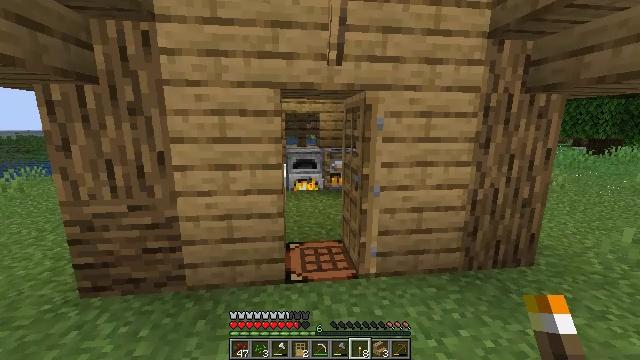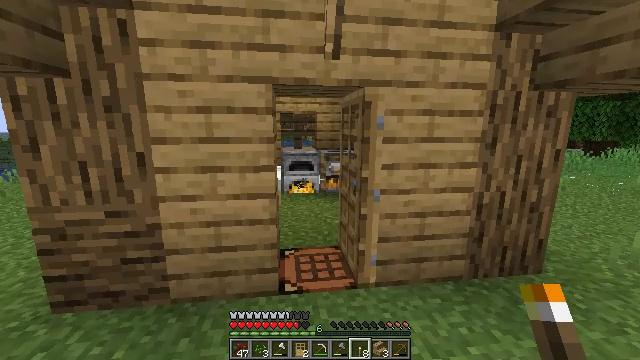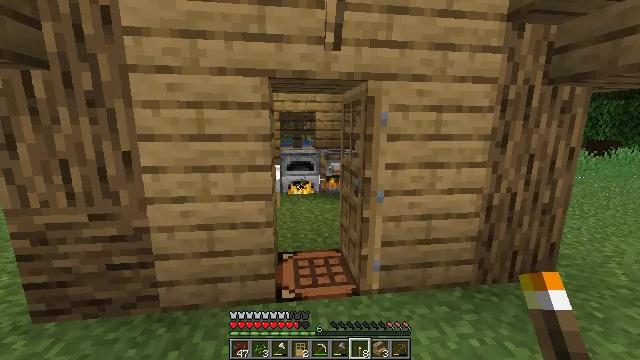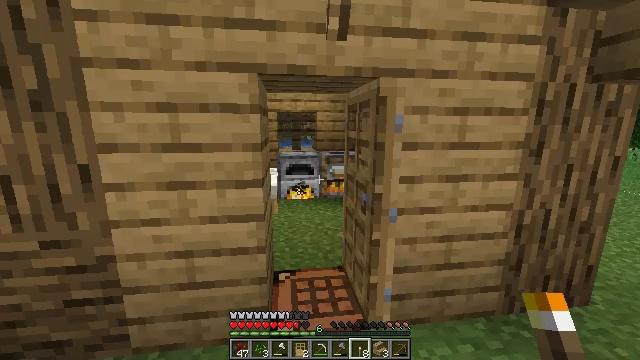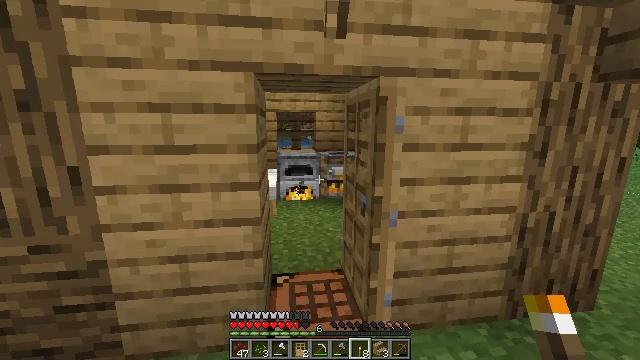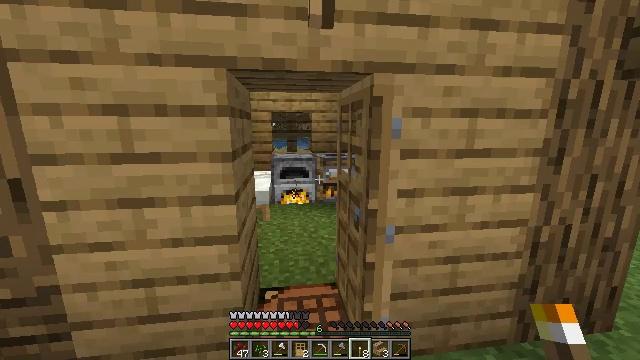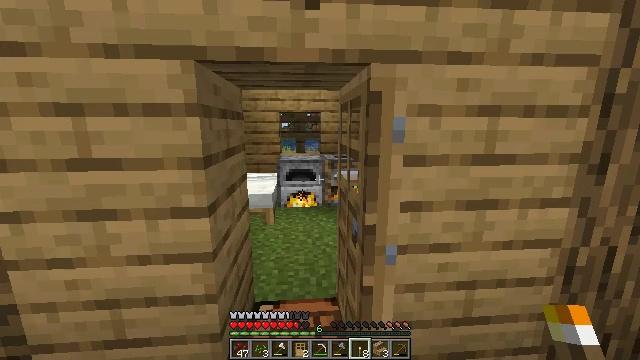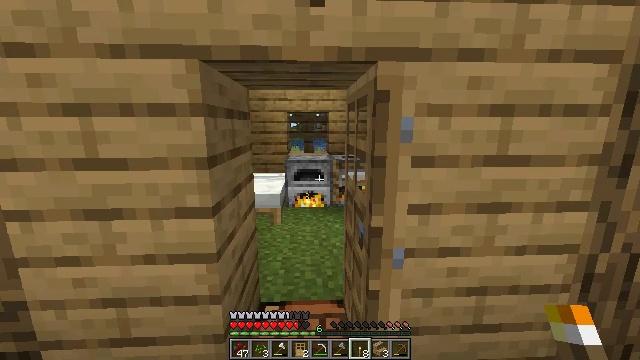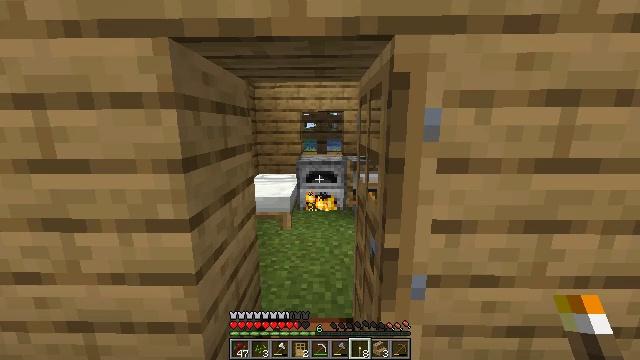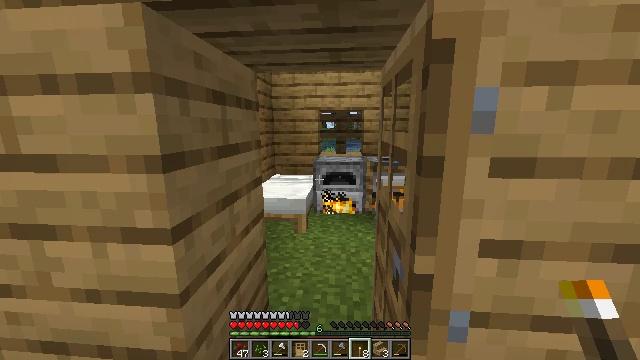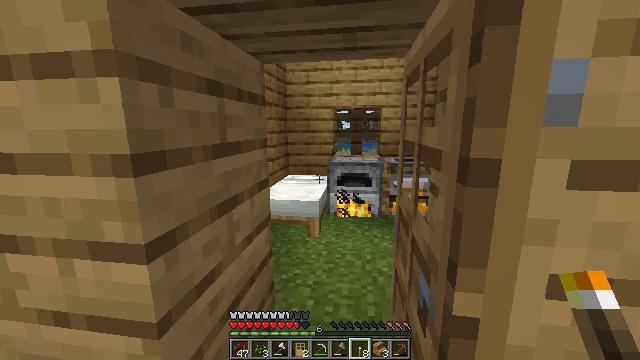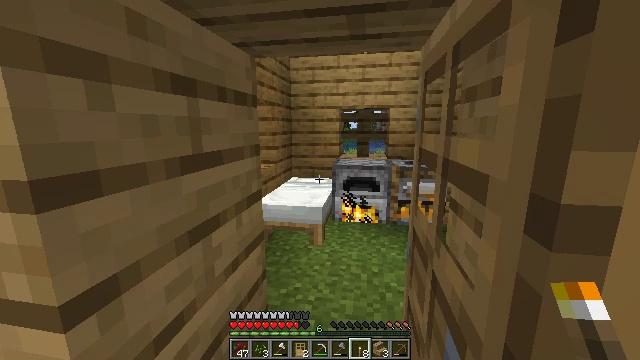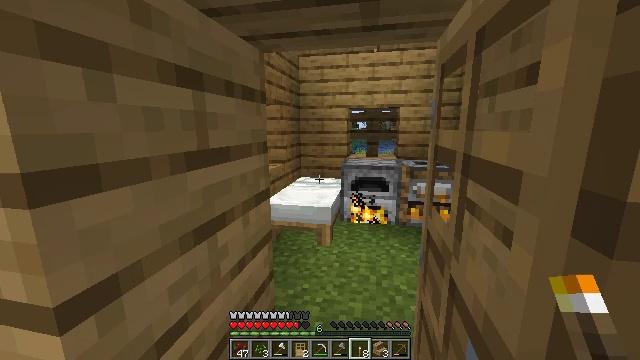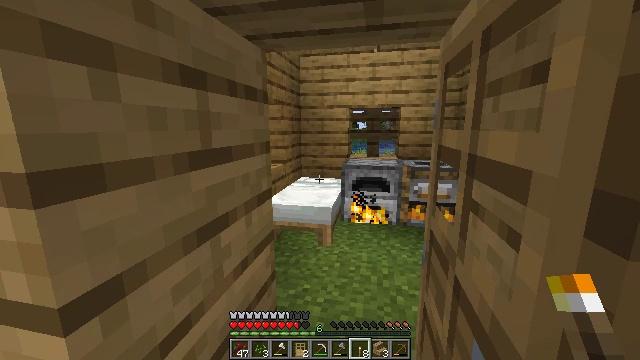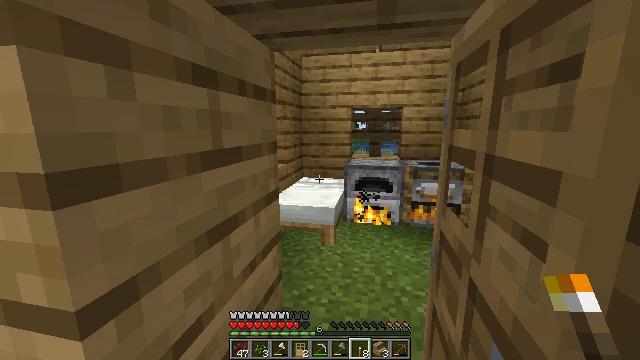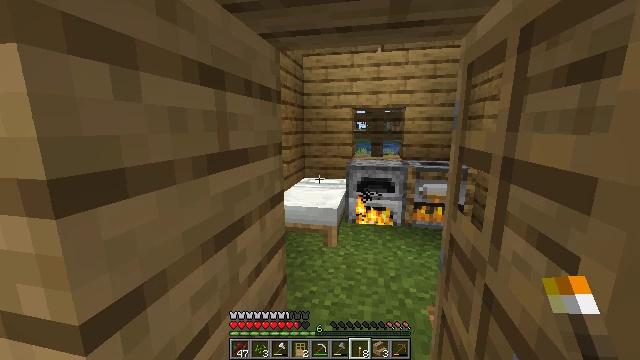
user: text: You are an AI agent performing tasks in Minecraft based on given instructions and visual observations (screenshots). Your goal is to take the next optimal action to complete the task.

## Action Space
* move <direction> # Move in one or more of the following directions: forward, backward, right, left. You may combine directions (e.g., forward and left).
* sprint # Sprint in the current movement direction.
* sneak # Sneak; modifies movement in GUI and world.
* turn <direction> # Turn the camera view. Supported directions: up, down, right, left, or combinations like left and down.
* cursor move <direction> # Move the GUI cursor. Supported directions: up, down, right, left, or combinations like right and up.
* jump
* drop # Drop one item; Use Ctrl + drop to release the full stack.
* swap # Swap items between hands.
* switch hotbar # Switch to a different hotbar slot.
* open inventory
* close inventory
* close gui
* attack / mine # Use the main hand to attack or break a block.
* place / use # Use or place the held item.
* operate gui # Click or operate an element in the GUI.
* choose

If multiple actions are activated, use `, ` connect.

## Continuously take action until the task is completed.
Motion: motion action
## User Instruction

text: Open the crafting table to make an oak slab.
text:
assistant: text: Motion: move forward
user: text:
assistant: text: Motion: move forward
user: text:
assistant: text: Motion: move forward
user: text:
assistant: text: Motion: move forward and move right
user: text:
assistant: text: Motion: move forward and move right
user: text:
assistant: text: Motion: move forward and move right, turn left
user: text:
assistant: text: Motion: move forward, turn left
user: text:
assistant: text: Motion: move forward, sprint, turn left
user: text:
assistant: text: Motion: move forward, sprint, turn left
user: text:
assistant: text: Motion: move forward, sprint, turn left
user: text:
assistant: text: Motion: move forward, sprint, turn left
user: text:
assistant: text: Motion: move forward, sprint, turn left
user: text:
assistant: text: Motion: move forward
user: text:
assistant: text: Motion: move forward
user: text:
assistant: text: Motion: move forward
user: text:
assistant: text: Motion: move forward, turn right
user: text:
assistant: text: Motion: move forward, turn right and down
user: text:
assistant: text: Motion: move forward, turn right and down
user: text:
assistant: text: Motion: move forward, turn right and down
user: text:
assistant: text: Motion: move forward
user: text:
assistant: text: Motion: move forward
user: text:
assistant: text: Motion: move forward
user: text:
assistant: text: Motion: turn right
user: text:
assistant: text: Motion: turn right and down
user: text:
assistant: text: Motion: turn right
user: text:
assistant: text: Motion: turn right
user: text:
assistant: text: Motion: no_op
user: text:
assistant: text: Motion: no_op
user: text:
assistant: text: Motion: no_op
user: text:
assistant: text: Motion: no_op